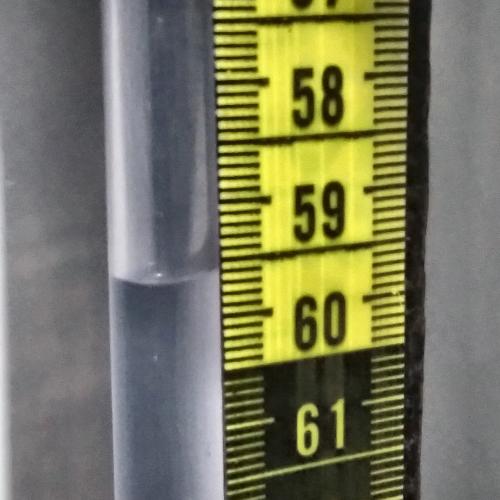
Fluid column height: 59.6 cm